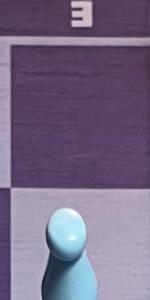
Label: Empty